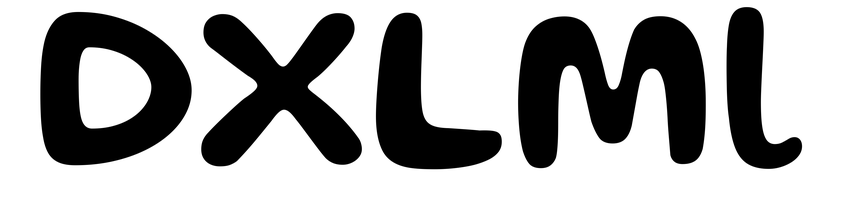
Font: Gluten_Medium